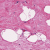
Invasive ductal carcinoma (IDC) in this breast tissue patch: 0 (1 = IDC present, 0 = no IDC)